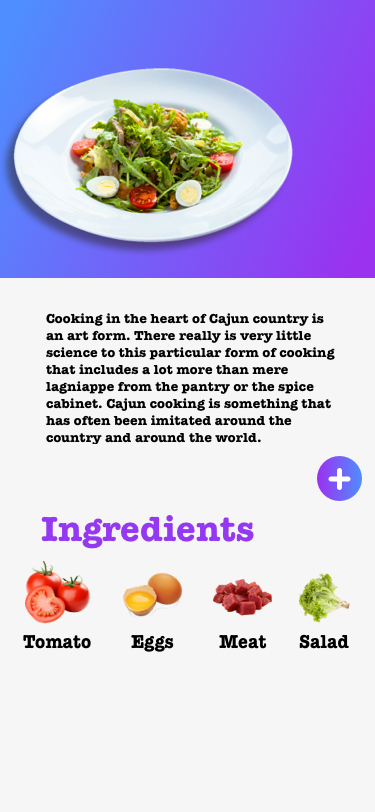
Text in this UI design:
Cooking in the heart of Cajun country is an art form. There really is very little science to this particular form of cooking that includes a lot more than mere lagniappe from the pantry or the spice cabinet. Cajun cooking is something that has often been imitated around the country and around the world.                 but can very rarely be accurately duplicated.

One of the fascinating things about Cajun cooking is the fact that there are very few exact recipes. Most, if not all authentic Cajun cooking is done to taste rather than measurements. Even more amazing is that from day to day one person can make the same dish over and over and it is quite likely to taste a little bit different each and every time it is made. The major reason for this is that in addition to being an art form in and of itself, Cajun food is often made even more delicious or mysterious simply by the mood of the one doing the cooking.

I’m sure that many of you have watched as Emeril Lagasse makes some special concoction and exclaims “Bam!” there is a good bit of that when it comes to Cajun cooking. Something that goes far beyond the ingredients in the recipe and somewhere into the heart and the soul of the cook in question. There is a reason that many southern cooked dishes are referred to as soul food and you should not for one second forget that New Orleans is in the heart of the Deep South. The most difficult thing, perhaps when it comes to preparing good Cajun dishes outside of the New Orleans region is finding the right ingredients. It is nearly impossible to find the fresh seasonings and spices that are essential to most Cajun cuisine outside the heart of the old south. Not only that, but fresh crawfish and andouille sausage are a little difficult to come by during the heart of a Michigan winter.

If you are determined to learn to make Cajun food of your own, you must first find the ingredients. Specialty food shops or those that will special order might be your best bet. There are some grocers that will carry a limited stock of Cajun seasonings on their international food aisles. Keep in mind that these sources are extremely limited. Once you have the ingredients, it’s time to let a little jazz blare from your speakers in order to set the mood. Most of the best Cajun dishes require a substantial amount of time for simmering and this should be considered. Cajun food is not to be rushed-much like the citizens of the Big Easy. The food will be ready in time and as the one cooking the food you must learn to accept that about Cajun food. It has a way of letting you know when it is ready that is almost mythical until you’ve experienced it for yourself. Cooking Cajun food will try your patience, try your talents, and in some cases zap your energy, as it tends to be an emotional process for many. On the other end however, Cajun food is some of the richest and most delicious food on the planet. Mastering the ability to cook this wonderful food will make you a slave to its flavor for many years to come.
Ingredients
Eggs
Salad
Tomato
Meat